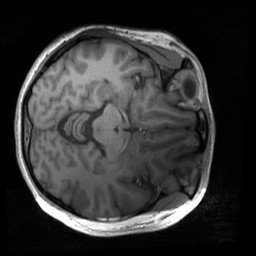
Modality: T1w
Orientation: axial
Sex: female